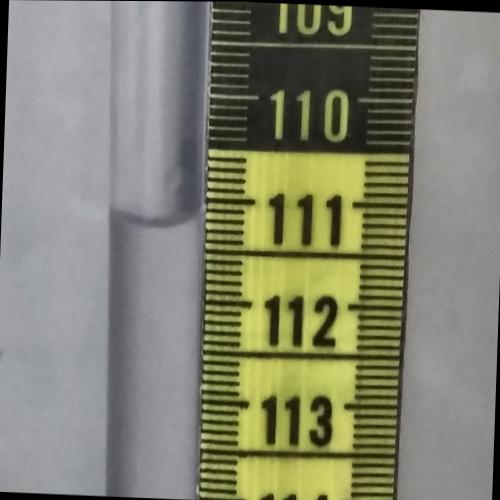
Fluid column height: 111.2 cm